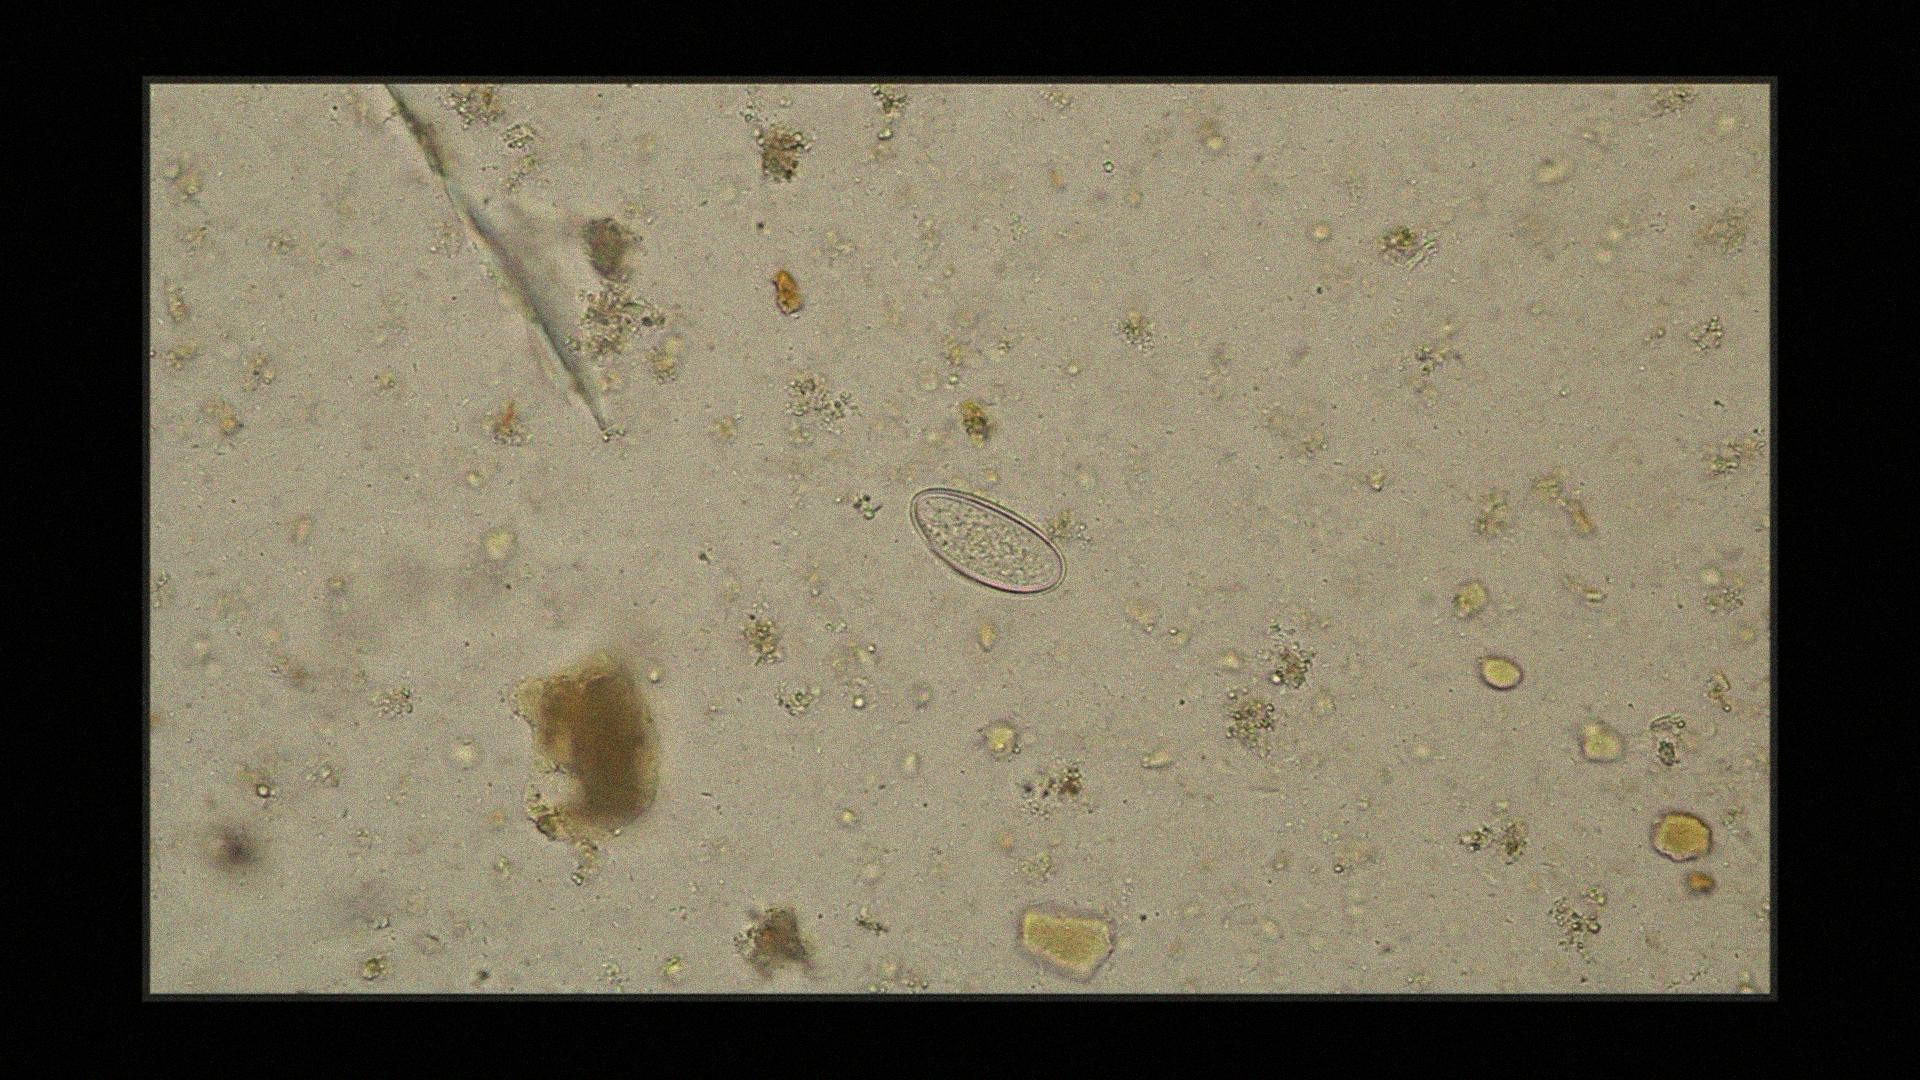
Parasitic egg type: Enterobius vermicularis